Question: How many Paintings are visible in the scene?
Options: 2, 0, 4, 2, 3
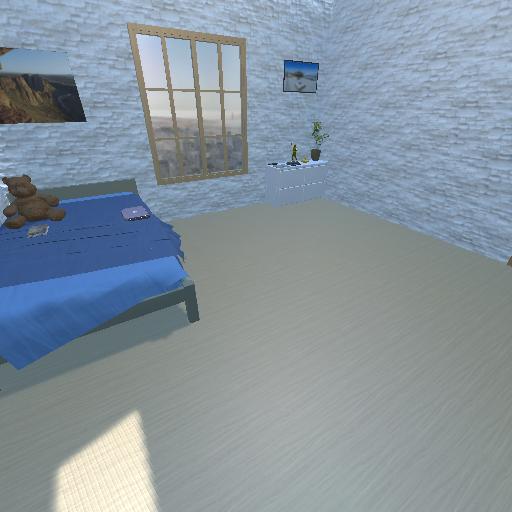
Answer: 2